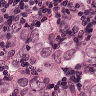
Metastatic tissue present: yes